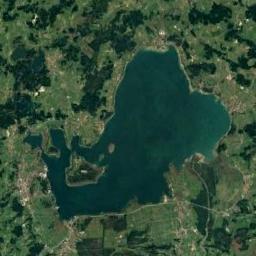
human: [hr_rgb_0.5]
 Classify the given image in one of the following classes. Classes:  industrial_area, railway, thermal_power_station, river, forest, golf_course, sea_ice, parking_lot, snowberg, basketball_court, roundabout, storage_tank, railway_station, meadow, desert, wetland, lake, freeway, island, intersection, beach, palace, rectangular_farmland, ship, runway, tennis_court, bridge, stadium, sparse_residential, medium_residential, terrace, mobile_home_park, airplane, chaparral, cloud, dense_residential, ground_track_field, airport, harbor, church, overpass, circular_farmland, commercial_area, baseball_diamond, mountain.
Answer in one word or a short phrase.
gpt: lake